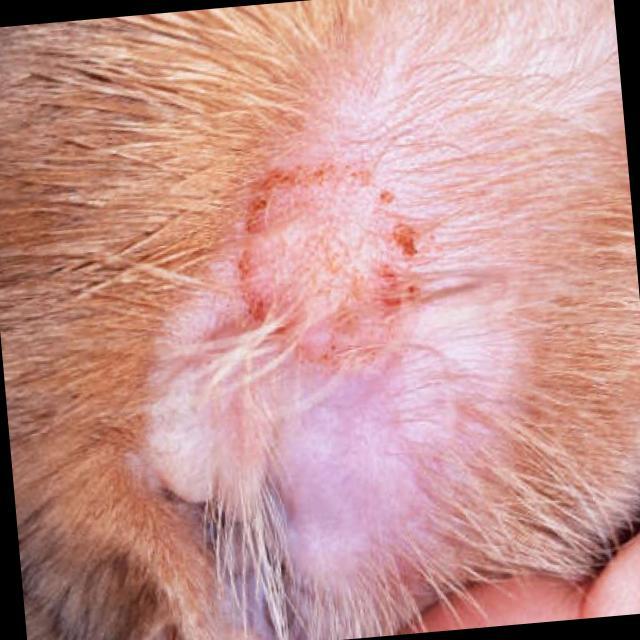
Canine ringworm (Dermatophytosis) — fungal infection caused by Microsporum or Trichophyton. Presents with circular alopecia, scaling, crusting, and broken hairs.